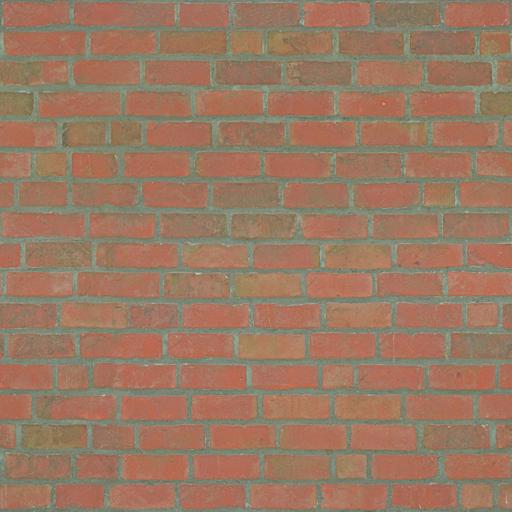
Tags: brick bricks modern orange red wall